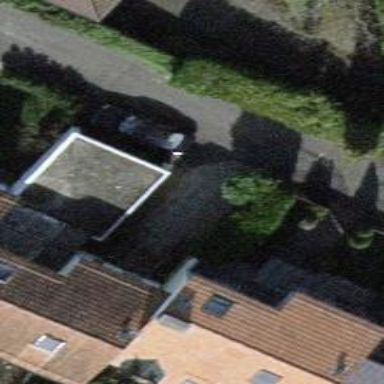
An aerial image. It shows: Garage building.